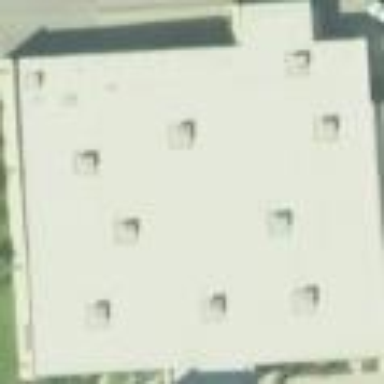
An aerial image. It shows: Building.